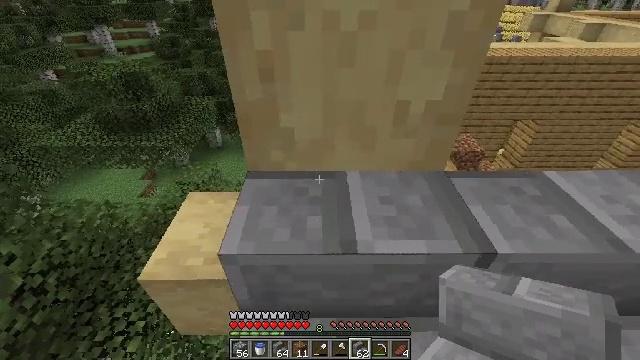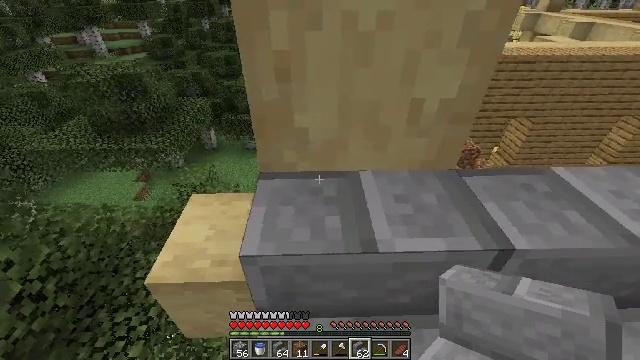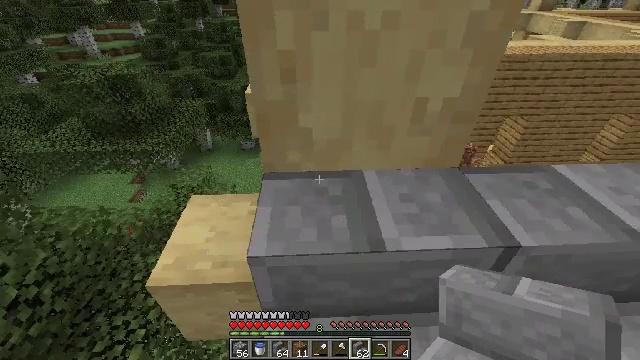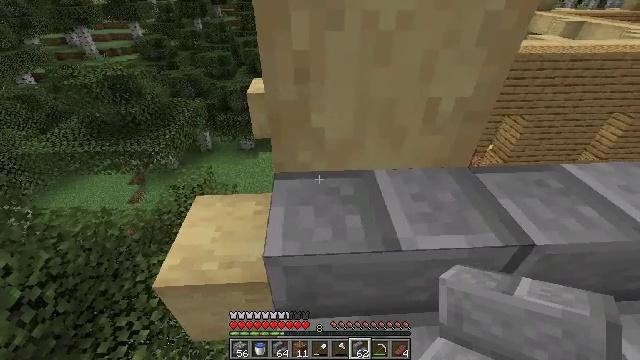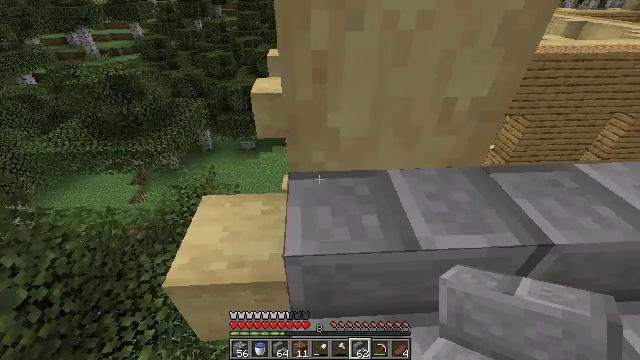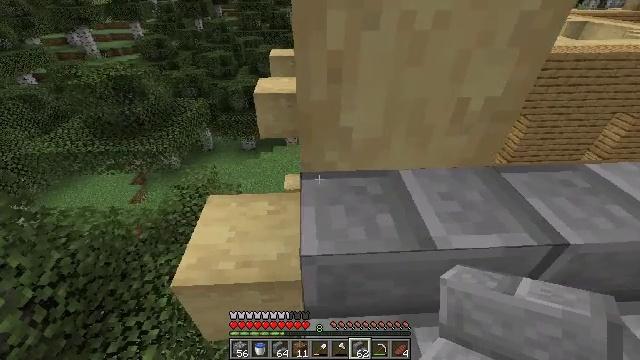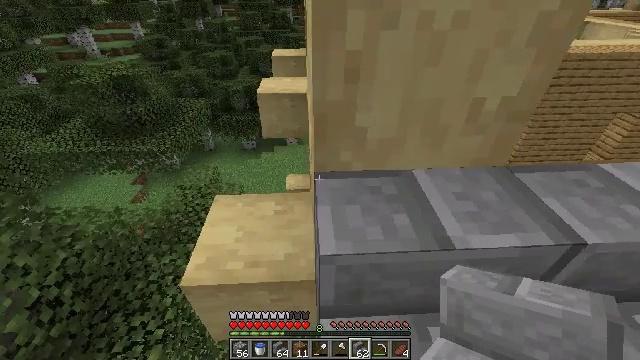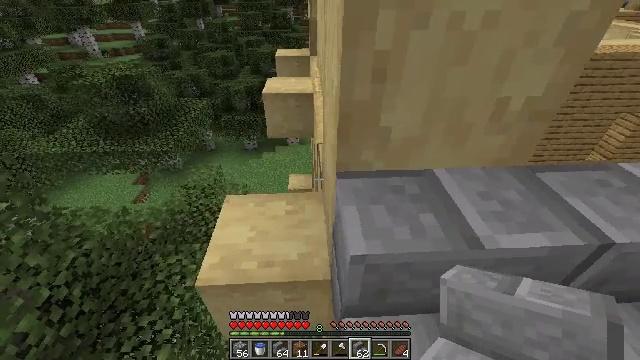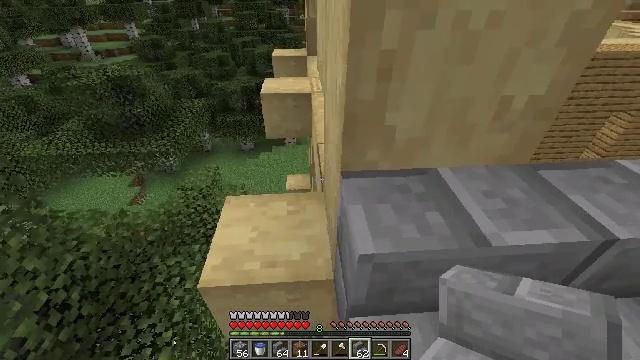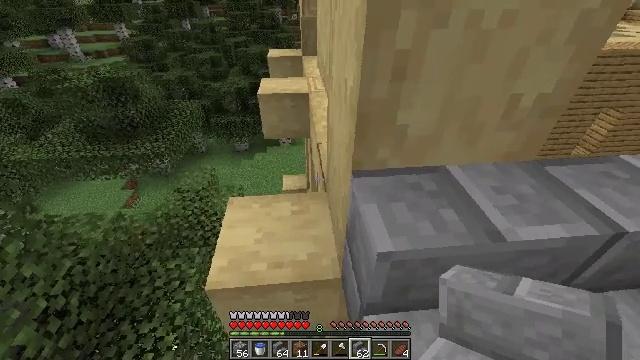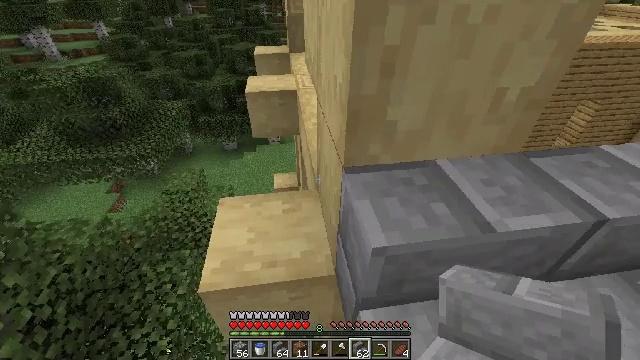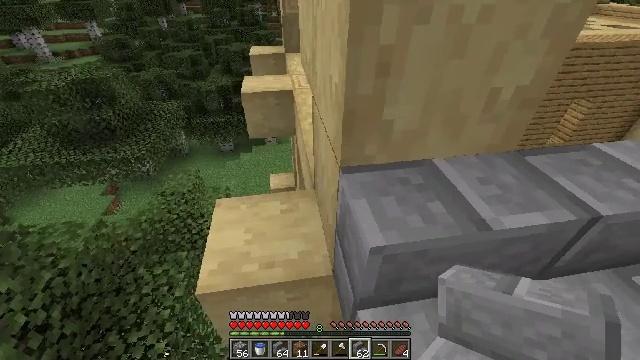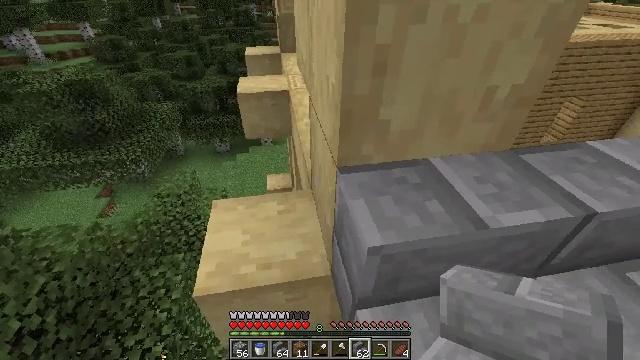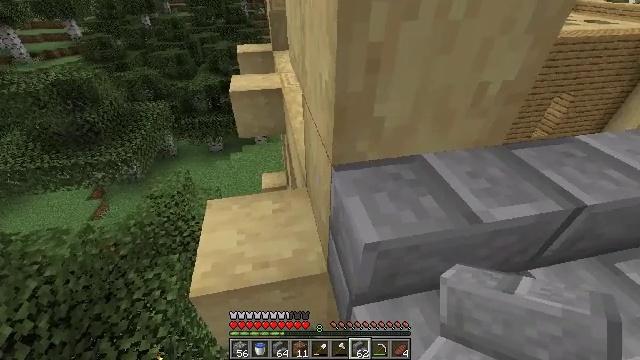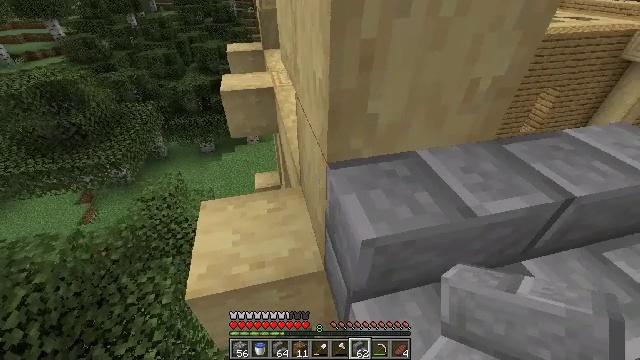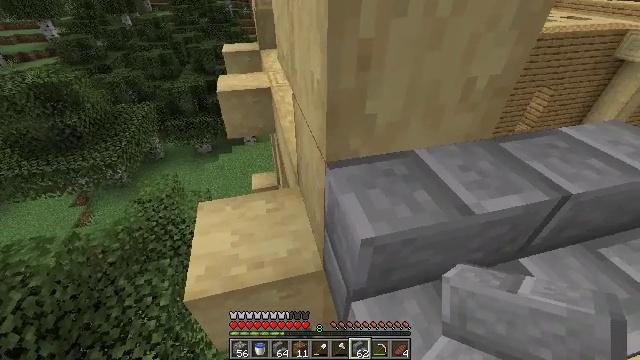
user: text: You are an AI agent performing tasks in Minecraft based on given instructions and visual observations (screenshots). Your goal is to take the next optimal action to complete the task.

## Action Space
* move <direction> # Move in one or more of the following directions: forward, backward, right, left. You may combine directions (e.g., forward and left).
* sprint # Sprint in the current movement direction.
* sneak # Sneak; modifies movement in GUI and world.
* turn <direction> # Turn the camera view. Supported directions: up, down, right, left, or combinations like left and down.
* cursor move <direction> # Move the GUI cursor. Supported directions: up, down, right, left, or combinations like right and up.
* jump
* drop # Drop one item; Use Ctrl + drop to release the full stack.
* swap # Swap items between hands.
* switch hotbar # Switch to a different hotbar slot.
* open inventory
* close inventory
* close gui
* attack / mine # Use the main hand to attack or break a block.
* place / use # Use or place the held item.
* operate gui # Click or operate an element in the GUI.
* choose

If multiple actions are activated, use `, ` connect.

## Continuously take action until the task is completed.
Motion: motion action
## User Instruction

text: Recycle the stone brick stairs from the structure.
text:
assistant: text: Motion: move left, sneak, turn right
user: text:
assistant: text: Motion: move left, sneak, turn right
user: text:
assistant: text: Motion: move left, sneak
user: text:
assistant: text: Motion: move left, sneak
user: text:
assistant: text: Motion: move left, sneak
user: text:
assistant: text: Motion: move left, sneak
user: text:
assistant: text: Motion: move left, sneak
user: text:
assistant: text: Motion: move left, sneak
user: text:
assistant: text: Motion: move left, sneak, turn right
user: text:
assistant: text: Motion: move left, sneak, turn right
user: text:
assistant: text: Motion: move left, sneak
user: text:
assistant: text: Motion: sneak
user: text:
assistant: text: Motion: sneak, turn right
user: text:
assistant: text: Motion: sneak, turn right
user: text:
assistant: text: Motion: sneak
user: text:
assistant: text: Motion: sneak
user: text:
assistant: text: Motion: sneak
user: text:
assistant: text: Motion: sneak
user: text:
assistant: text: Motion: sneak
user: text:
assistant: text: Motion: sneak
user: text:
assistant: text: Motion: sneak, turn down
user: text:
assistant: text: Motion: sneak, turn down
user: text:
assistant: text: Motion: sneak, turn right and down
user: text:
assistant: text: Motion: sneak, turn right and down
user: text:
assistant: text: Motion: sneak, turn right and down
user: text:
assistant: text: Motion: sneak
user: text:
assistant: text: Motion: sneak
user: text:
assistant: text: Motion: sneak
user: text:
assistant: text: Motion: sneak
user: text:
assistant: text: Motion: sneak